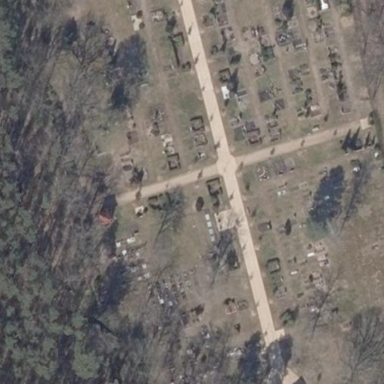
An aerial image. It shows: Cemetery.